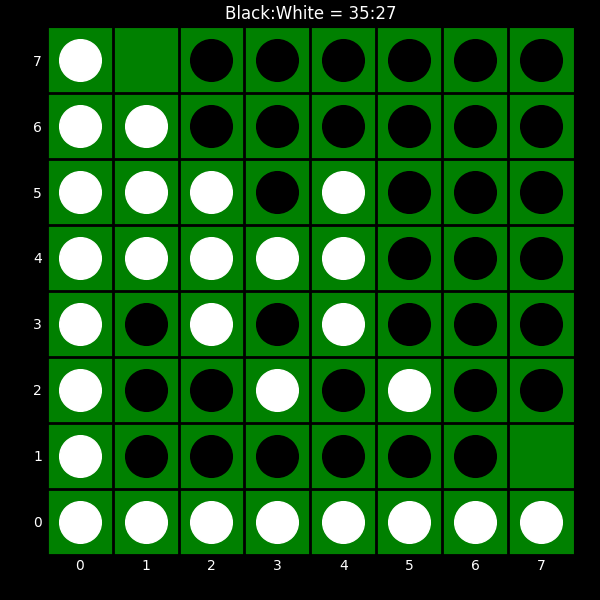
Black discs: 35
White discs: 27